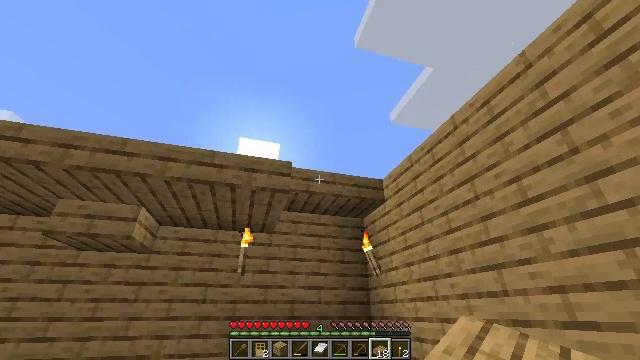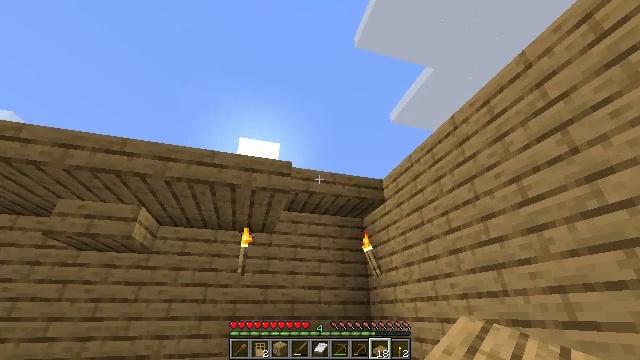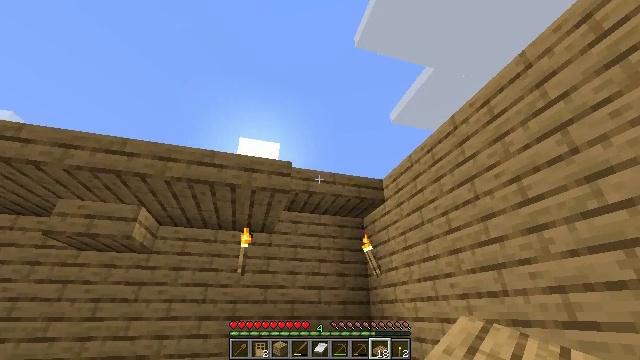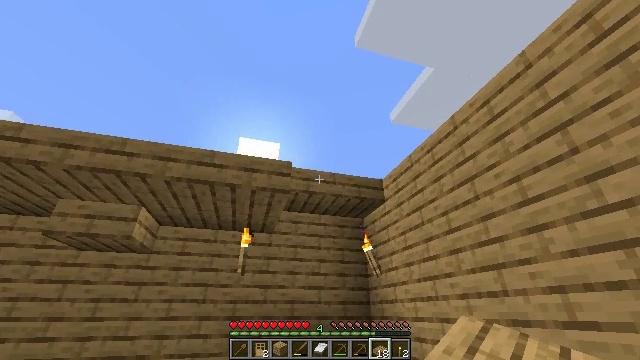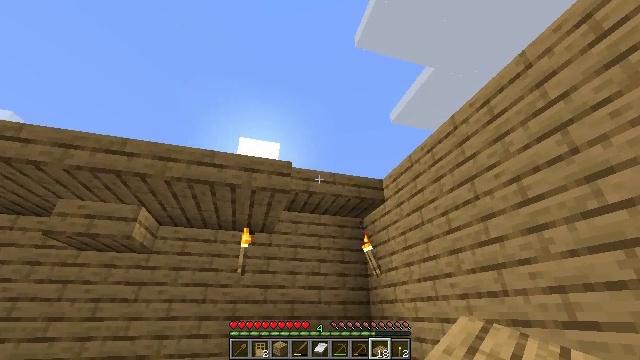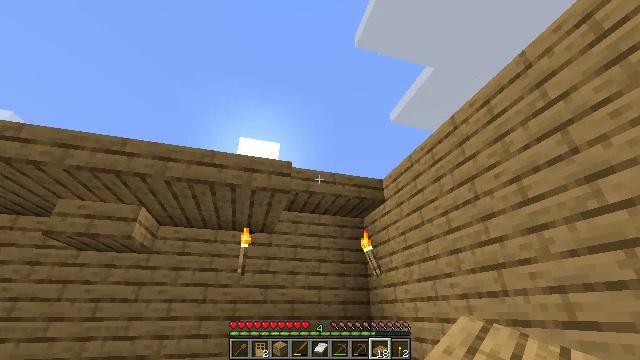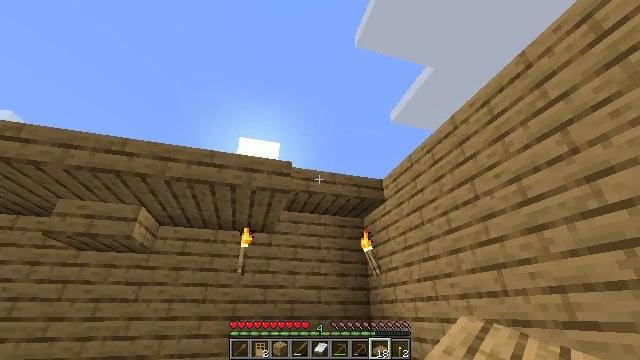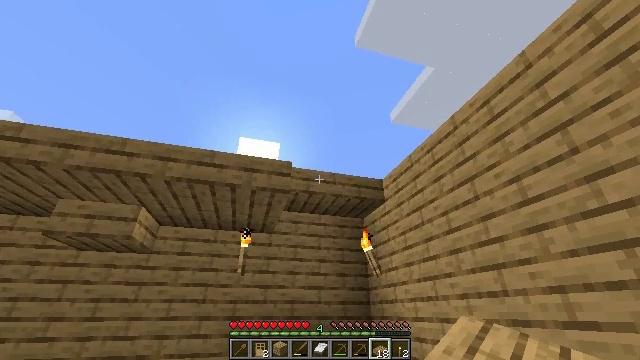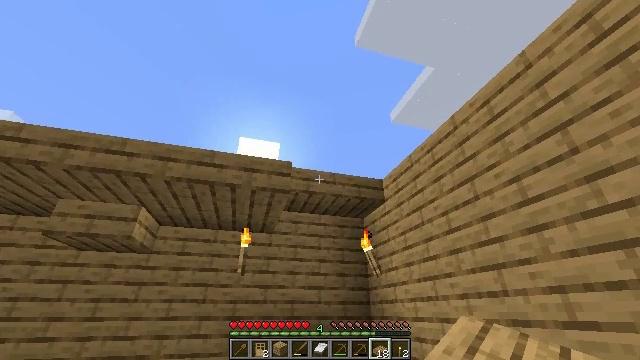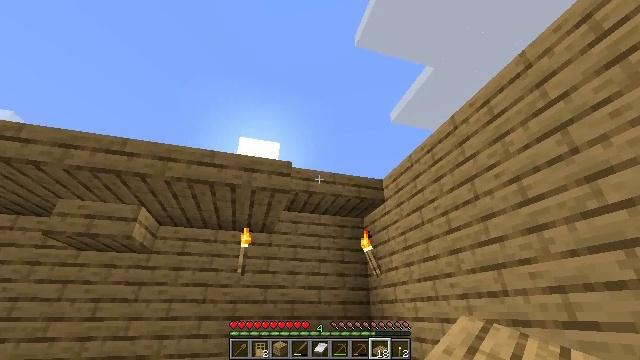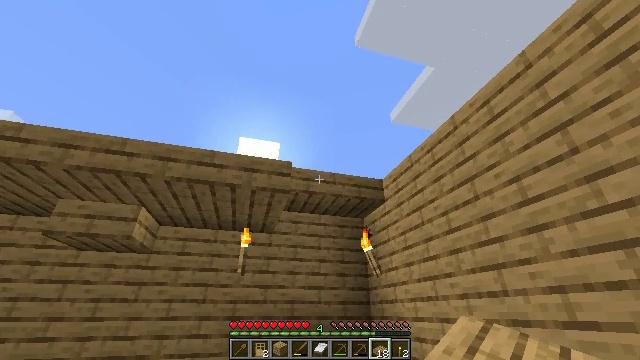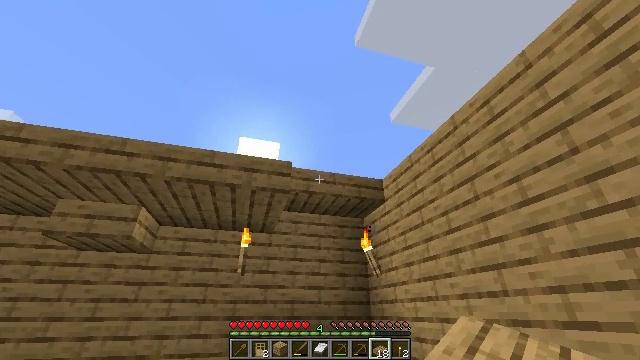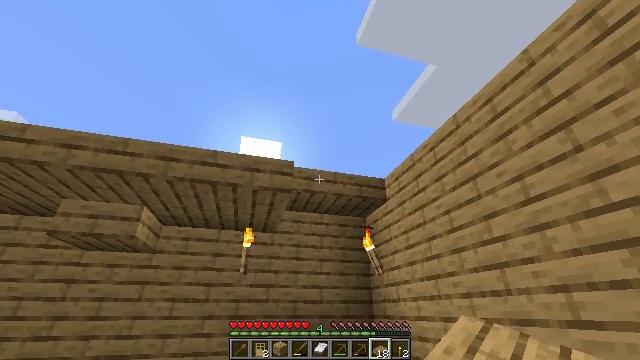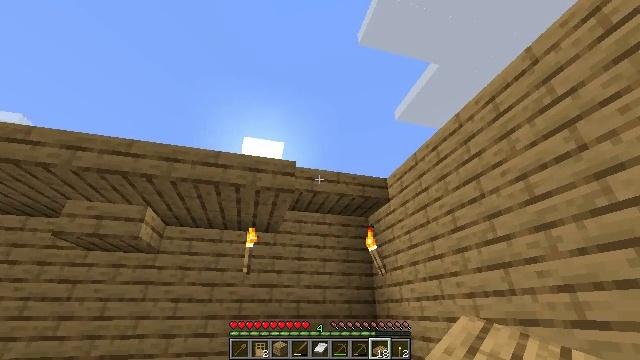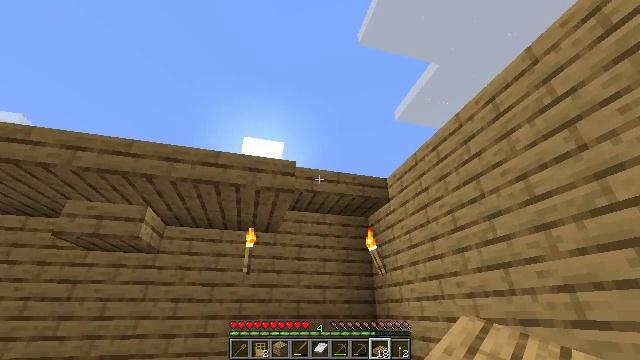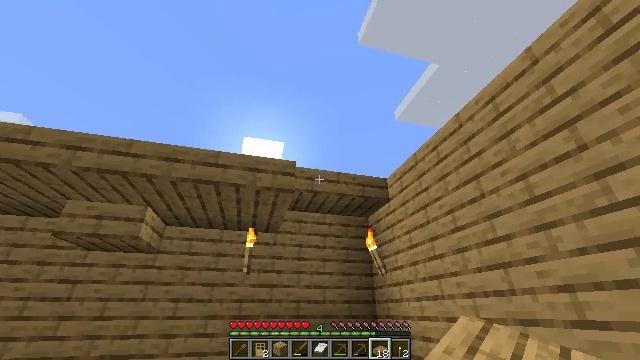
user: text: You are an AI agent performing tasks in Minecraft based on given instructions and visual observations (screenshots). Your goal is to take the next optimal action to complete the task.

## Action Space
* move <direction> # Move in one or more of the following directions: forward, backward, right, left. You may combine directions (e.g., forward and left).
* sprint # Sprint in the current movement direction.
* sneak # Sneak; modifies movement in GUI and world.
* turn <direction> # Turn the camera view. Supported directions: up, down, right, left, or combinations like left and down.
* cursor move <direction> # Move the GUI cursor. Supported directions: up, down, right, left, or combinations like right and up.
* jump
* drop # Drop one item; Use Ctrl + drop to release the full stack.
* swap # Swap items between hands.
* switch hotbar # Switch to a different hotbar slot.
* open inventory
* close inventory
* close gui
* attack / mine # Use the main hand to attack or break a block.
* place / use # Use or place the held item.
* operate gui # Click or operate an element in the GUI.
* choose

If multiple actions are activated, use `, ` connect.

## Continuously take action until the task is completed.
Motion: motion action
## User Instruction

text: Reclaim the oak slab from a structure.
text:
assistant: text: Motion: no_op
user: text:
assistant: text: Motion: no_op
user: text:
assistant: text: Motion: no_op
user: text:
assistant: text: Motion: use / place
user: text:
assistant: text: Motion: use / place
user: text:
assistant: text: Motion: use / place
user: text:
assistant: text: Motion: use / place
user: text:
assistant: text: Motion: no_op
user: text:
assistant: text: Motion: no_op
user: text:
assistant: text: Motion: no_op
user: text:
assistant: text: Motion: no_op
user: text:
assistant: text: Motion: no_op
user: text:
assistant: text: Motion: no_op
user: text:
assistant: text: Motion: no_op
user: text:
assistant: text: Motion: no_op
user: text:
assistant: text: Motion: no_op
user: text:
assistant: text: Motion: no_op
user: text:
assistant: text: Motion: turn left
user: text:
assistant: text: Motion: no_op
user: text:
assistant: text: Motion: no_op
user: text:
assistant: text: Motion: no_op
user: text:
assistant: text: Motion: no_op
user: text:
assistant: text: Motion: no_op
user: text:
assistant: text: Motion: no_op
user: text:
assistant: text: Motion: no_op
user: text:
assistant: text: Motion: no_op
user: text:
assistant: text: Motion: no_op
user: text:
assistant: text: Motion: no_op
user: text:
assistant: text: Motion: no_op
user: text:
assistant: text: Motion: no_op